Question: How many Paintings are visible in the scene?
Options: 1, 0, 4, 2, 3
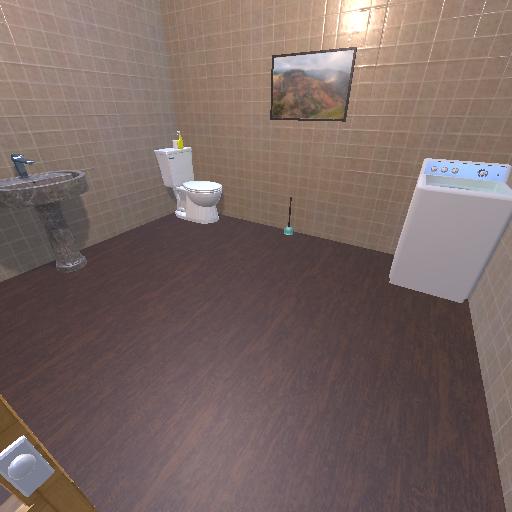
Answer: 1